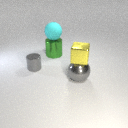
large green metal cylinder to the left of large gray metal sphere